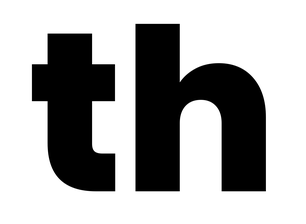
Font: Poppins-ExtraBold